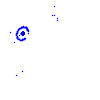
Particle: electron